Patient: sex M, age 55
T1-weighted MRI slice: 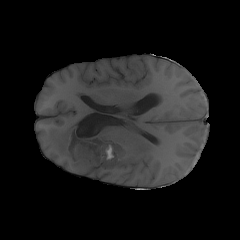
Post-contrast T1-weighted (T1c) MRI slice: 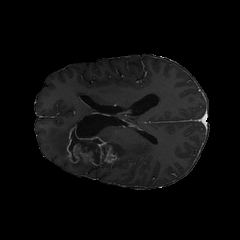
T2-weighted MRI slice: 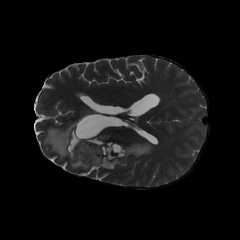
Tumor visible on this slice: yes
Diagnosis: Glioblastoma, IDH-wildtype
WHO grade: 4